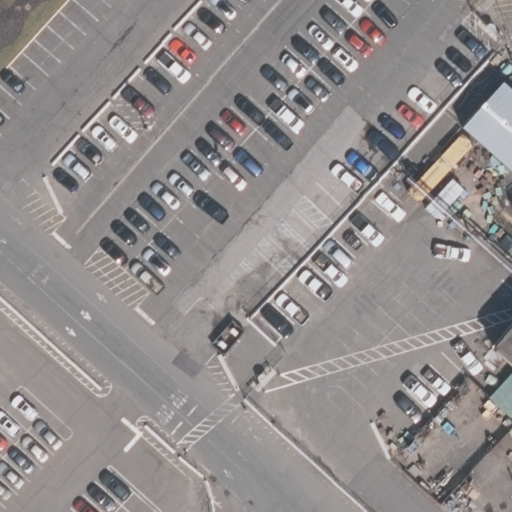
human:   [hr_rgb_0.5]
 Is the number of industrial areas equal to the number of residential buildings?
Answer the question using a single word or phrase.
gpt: no

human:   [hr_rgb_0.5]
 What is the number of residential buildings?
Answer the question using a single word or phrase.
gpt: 0

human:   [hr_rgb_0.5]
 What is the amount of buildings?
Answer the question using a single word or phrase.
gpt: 1

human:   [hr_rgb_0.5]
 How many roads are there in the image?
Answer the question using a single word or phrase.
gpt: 6

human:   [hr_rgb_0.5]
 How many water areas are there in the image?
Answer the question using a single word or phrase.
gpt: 0

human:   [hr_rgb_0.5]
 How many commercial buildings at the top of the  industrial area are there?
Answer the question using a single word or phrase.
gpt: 1

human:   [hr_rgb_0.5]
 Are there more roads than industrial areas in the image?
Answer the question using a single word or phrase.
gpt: yes

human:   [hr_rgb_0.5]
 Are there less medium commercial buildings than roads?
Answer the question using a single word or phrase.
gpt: yes

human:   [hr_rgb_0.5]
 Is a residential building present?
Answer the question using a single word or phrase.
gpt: no

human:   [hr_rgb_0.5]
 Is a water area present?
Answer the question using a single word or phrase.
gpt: no

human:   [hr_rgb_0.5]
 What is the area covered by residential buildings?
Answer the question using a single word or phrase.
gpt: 0m2

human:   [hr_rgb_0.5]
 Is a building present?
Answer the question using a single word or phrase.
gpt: yes

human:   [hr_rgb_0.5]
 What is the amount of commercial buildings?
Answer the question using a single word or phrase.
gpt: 1

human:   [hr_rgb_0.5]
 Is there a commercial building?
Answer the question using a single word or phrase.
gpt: yes

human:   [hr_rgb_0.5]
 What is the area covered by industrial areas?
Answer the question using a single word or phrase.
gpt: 10583m2

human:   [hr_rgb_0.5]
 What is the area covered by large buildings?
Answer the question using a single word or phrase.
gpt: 1358m2

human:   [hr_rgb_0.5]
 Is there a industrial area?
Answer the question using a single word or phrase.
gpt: yes

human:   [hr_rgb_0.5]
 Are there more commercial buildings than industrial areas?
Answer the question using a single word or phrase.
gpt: no

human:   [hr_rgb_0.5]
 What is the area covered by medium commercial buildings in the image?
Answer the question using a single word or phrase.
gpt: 0m2

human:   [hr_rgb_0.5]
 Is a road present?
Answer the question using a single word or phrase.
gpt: yes

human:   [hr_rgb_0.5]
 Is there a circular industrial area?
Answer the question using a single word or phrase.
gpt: no

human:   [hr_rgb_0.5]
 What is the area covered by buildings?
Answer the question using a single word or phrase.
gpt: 1358m2

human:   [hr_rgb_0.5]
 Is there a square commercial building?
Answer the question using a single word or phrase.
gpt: no

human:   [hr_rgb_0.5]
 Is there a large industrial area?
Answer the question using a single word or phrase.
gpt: yes

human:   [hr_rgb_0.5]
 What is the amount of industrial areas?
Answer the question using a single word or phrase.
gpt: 1

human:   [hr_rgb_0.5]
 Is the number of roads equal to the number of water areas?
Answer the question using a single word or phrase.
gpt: no

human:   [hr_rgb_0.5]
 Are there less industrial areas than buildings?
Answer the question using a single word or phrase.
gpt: no

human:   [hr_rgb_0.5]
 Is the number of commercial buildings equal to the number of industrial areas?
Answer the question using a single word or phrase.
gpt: yes

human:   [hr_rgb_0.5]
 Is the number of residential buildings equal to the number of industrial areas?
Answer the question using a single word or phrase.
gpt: no

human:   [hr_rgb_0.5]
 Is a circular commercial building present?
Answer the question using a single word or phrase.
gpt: no

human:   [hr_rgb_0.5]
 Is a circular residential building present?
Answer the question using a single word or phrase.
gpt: no

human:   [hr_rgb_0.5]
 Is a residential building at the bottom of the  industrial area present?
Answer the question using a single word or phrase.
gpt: no

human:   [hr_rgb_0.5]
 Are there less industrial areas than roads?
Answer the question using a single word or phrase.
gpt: yes

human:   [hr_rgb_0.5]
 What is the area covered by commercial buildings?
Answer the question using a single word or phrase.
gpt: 1358m2

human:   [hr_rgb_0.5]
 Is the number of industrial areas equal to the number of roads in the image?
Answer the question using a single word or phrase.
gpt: no

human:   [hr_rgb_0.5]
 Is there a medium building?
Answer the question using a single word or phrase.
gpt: no

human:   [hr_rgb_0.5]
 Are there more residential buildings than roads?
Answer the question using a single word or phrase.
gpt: no

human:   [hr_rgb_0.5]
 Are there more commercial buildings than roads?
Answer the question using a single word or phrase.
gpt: no

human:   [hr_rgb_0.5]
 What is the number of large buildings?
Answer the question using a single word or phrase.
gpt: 1

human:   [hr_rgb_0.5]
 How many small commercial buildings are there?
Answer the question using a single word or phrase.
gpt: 0

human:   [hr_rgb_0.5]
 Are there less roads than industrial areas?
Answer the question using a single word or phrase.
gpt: no

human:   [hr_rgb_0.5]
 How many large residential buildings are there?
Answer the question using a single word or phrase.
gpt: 0

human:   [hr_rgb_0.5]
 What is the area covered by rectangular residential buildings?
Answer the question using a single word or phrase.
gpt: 0m2

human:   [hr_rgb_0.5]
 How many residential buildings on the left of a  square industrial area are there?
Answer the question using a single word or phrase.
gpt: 0

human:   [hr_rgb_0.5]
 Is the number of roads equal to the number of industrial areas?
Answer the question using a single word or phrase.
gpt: no

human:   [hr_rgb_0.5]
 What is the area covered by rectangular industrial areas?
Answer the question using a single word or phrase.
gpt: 10583m2

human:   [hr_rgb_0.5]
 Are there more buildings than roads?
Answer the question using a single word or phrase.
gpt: no

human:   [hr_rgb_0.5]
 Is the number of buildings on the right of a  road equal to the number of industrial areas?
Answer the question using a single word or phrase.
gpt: yes

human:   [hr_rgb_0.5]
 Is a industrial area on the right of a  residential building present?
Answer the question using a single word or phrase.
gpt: no

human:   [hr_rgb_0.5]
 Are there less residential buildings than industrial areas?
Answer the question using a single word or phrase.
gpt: yes

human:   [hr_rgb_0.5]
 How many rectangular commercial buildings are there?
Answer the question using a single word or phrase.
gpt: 1

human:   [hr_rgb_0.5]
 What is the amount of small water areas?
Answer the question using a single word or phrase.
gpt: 0

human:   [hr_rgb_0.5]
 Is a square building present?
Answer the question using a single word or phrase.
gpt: no

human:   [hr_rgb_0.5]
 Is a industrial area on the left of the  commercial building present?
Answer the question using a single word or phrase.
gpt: no

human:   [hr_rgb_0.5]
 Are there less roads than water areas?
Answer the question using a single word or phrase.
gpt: no

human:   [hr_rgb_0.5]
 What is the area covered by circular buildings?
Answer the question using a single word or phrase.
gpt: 0m2

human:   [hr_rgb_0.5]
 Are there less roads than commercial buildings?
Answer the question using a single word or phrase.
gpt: no

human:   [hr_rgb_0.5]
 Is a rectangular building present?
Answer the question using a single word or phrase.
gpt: yes

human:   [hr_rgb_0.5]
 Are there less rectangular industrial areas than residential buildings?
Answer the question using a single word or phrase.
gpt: no

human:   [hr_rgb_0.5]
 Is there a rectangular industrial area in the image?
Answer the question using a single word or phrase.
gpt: yes

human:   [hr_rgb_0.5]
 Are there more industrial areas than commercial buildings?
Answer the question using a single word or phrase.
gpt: no

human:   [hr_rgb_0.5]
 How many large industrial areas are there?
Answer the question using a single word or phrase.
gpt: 1

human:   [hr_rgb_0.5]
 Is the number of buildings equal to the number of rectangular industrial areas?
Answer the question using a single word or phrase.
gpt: yes

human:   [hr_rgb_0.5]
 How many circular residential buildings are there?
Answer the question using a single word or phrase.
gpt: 0